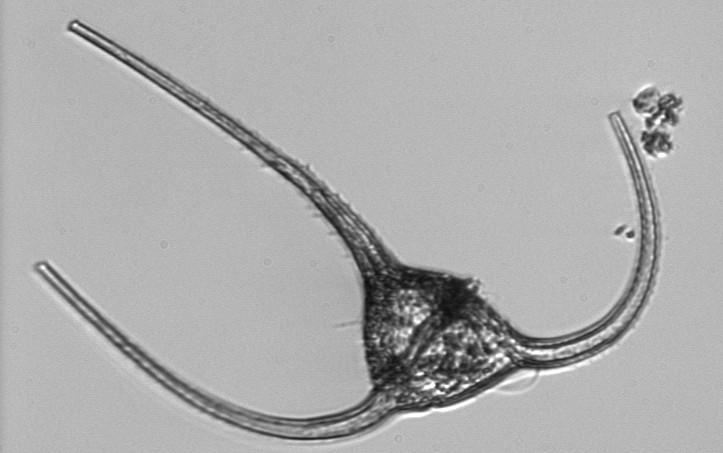
Label: Tripos